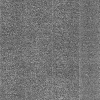
Atmospheric dust classification: dusty